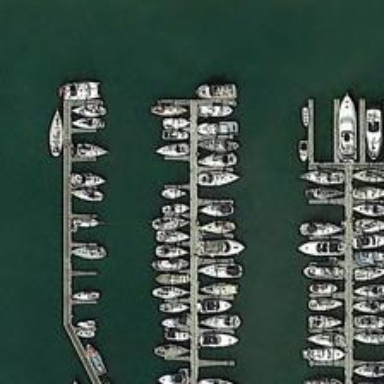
Five rows of white boats are in a port .